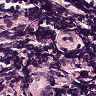
Metastatic tissue present: no